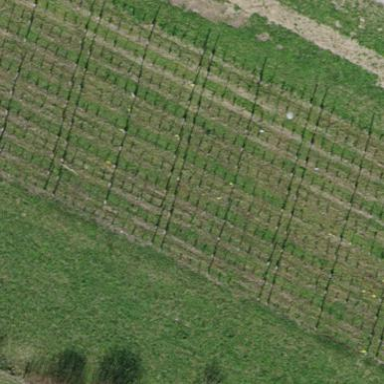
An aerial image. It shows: Vineyard growing grapes.